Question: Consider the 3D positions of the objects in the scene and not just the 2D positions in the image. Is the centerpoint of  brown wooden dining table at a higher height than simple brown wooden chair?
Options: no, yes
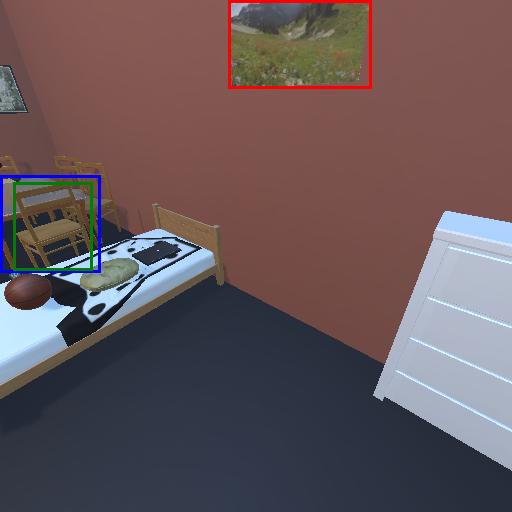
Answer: no